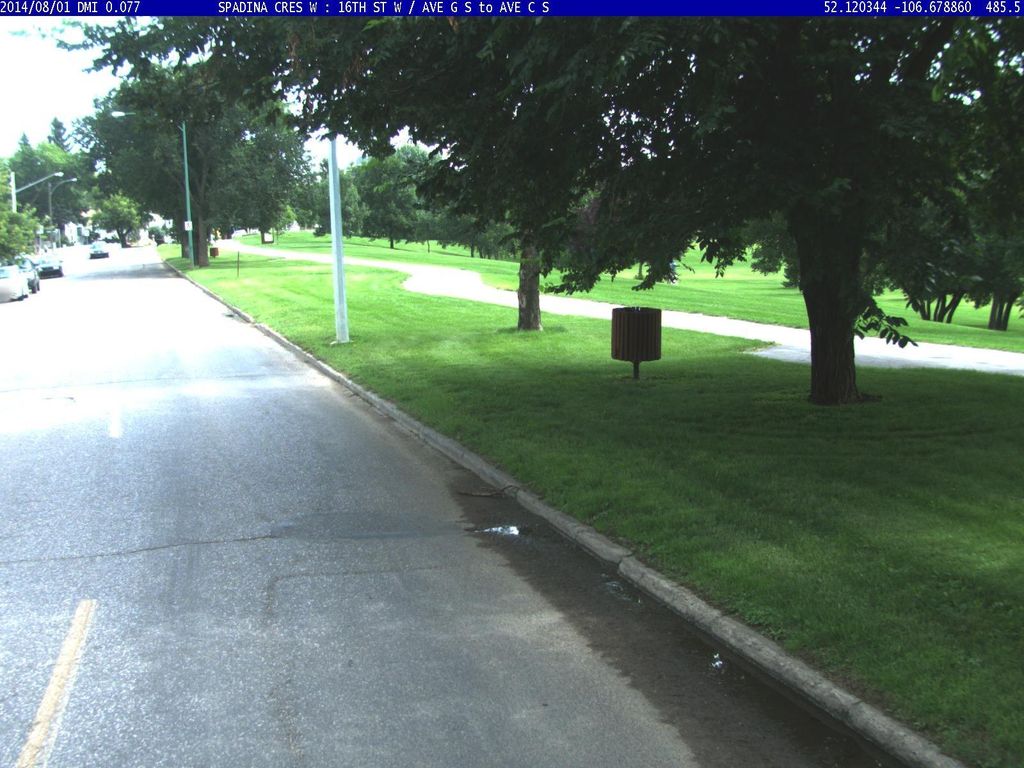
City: saskatoon